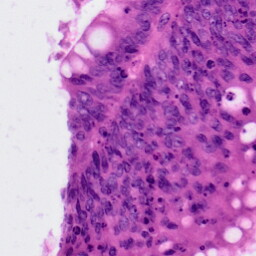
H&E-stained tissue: Colon